Question: I am developing an Eclipse plug-in that shows custom multi-line markers in Eclipse's own AbstractTextEditor.
Here is what I have so far:
- - -
This is all working well, my markers show up in the editor. But I need to customize the way they are drawn on the VerticalRuler, so they do not only show up as an icon, but as a vertical line spanning the affected source lines.
I know, that this can be done with Annotations by implementing IAnnotationPresentation and overwriting paint().
But how can I do this for markers?
: Here is a screenshot of what I am trying to achieve:

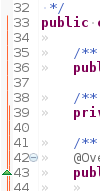
Answer: I solved this by contributing a RulerColumn (extension point 'org.eclipse.ui.workbench.texteditor.rulerColumns') and configuring 'markerAnnotationSpecification' to include 'verticalRulerPreferenceKey' and 'verticalRulerPreferenceValue' (so it will not be shown on the default AnnotationRulerColumn).
In case someone also finds the documentation on how to best implement 'IContributedRulerColumn' a bit sparse: it seems the way to go is to subclass 'AbstractContributedRulerColumn' and have the methods delegate to a subclass of 'AbstractRulerColumn'.
For example:
'''
public class MyRulerColumn extends AbstractContributedRulerColumn {
private IVerticalRulerColumn delegate = new AbstractRulerColumn() { ... }
public void setModel(IAnnotationModel model) {
delegate.setModel(model);
}
...
}
'''
Customizing the appearance is then as easy as overwriting one of the paint... methods in the delegate.